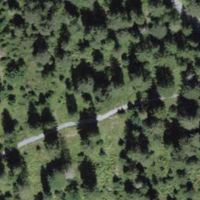
EUNIS habitat code: 43
Species observed at this site:
Neottia nidus-avis
Pimpinella major
Asplenium viride